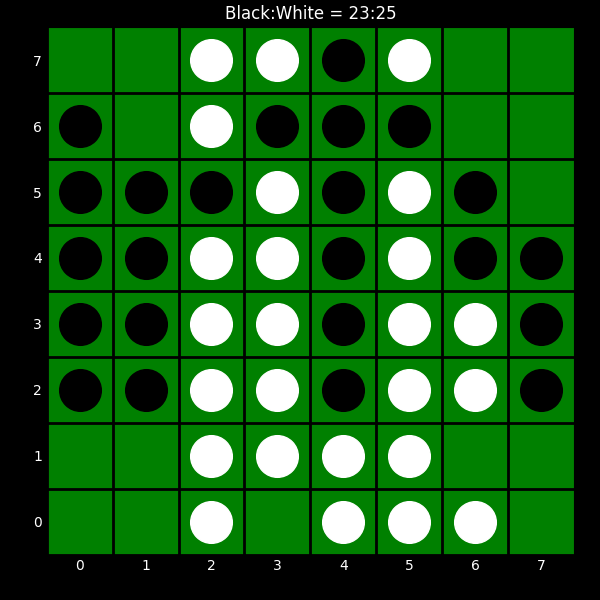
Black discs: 23
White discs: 25